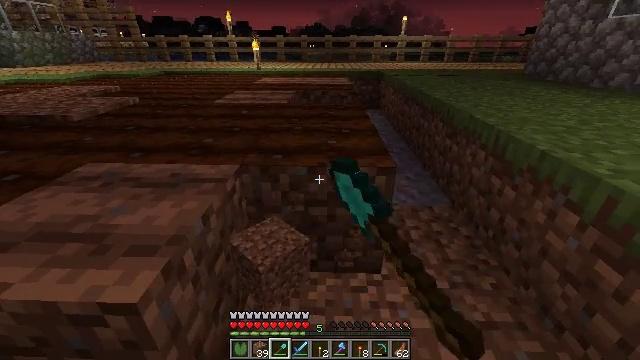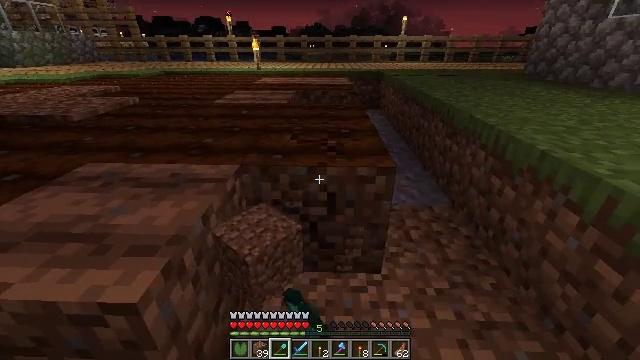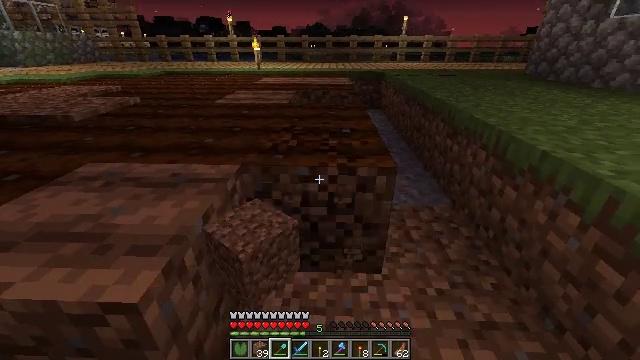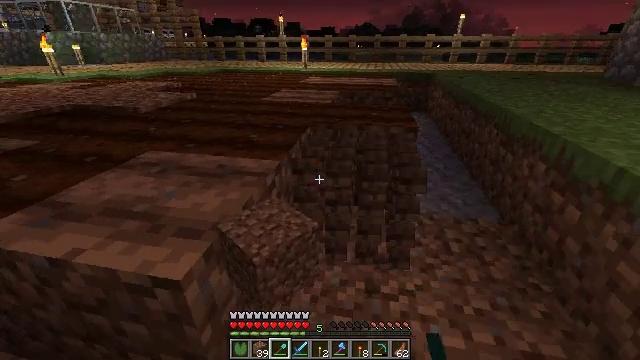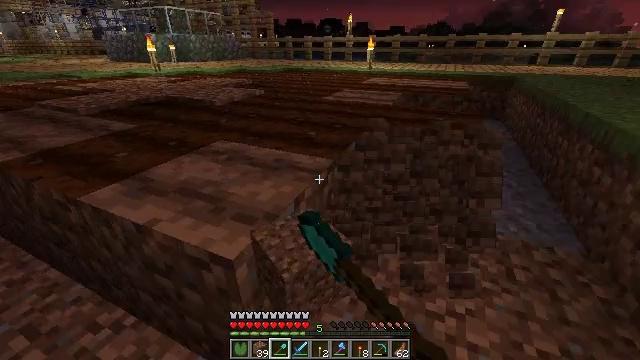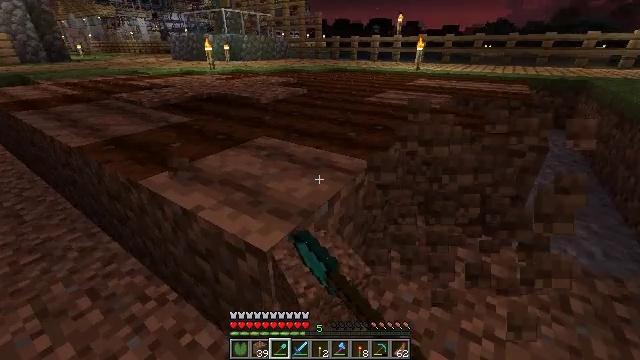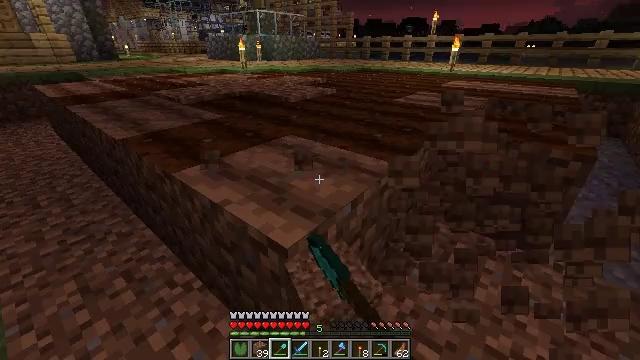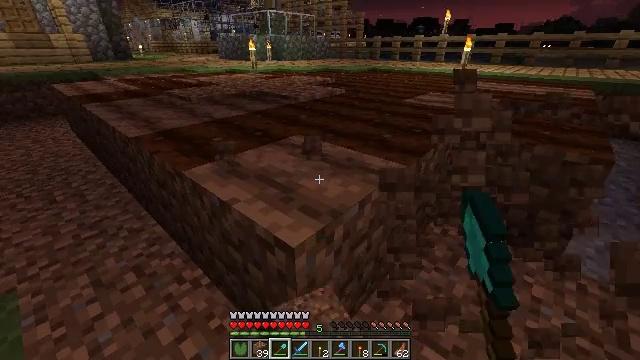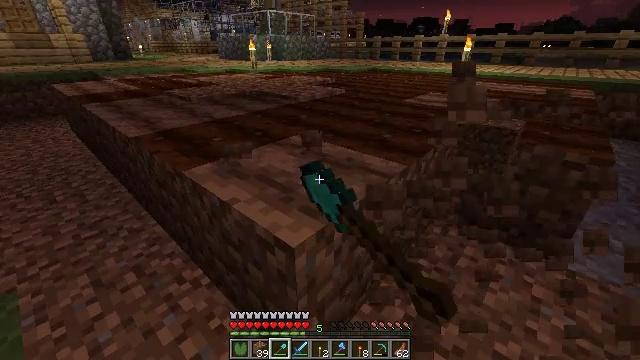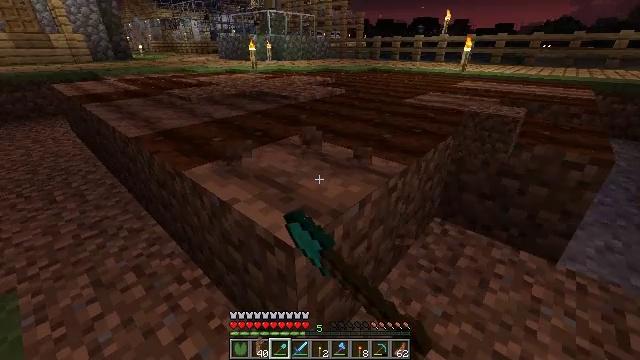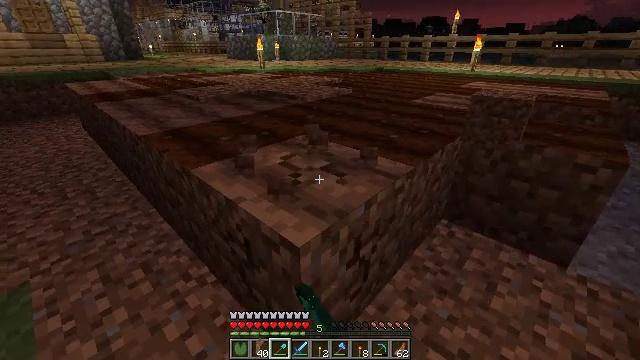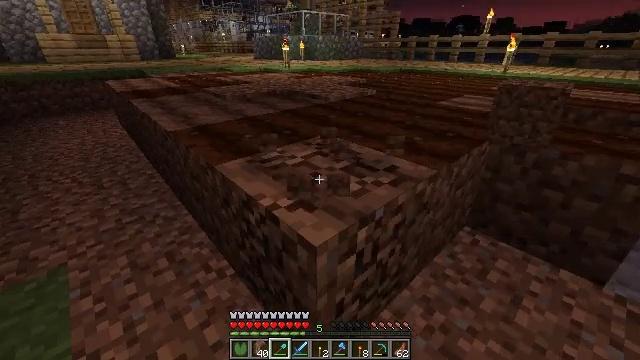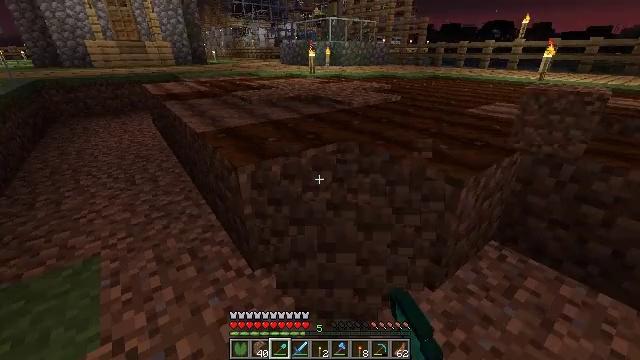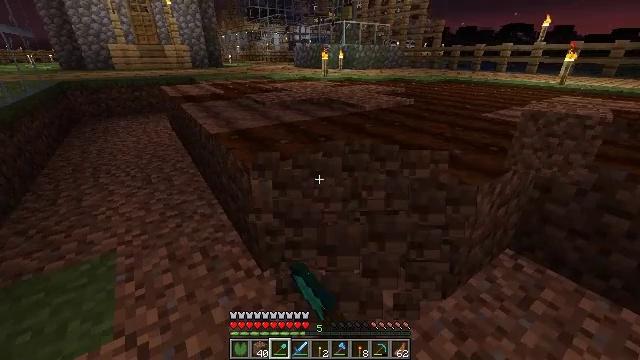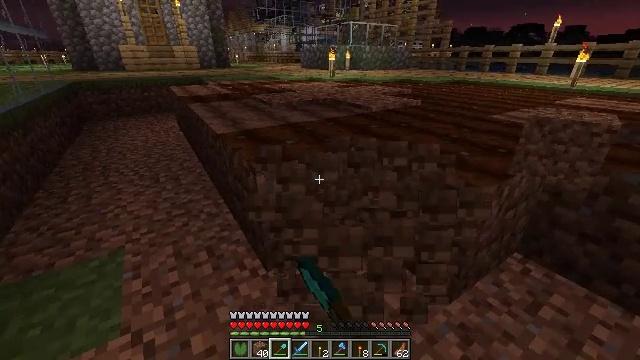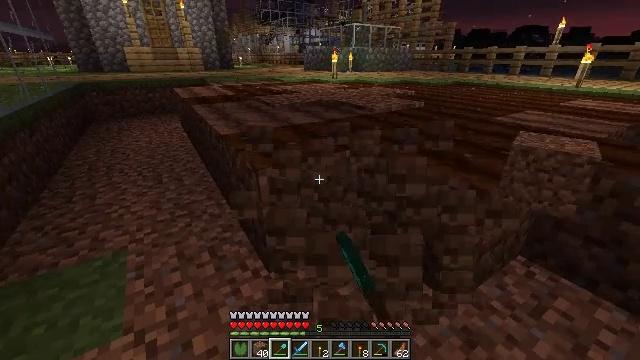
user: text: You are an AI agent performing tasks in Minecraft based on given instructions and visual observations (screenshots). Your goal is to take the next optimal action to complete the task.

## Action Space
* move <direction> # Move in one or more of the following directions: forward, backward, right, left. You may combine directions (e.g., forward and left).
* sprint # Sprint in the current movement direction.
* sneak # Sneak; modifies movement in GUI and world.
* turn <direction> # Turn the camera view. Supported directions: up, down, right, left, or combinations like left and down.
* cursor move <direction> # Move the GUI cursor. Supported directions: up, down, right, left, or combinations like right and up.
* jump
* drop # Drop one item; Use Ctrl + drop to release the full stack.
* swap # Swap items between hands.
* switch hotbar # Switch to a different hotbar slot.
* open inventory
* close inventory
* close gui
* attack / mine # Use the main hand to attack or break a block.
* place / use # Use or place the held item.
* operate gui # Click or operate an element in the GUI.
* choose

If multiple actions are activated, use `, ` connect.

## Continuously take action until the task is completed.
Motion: motion action
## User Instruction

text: Harvest farmland back to plain soil.
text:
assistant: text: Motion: attack / mine
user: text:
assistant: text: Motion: attack / mine
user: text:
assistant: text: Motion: turn left, attack / mine
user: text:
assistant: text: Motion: turn left, attack / mine
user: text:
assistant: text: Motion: turn left, attack / mine
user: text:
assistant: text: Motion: turn left, attack / mine
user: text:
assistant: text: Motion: turn left, attack / mine
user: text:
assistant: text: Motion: attack / mine
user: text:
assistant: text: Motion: attack / mine
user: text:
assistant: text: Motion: turn left, attack / mine
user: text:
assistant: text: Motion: turn left, attack / mine
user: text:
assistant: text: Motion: turn left and up, attack / mine
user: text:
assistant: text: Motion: turn left, attack / mine
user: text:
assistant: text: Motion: turn left, attack / mine
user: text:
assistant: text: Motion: attack / mine
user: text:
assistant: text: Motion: attack / mine
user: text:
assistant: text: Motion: attack / mine
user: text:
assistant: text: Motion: attack / mine
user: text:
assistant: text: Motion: turn left, attack / mine
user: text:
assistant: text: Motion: turn left, attack / mine
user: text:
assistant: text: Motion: turn left, attack / mine
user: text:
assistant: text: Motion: turn left, attack / mine
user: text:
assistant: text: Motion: turn left, attack / mine
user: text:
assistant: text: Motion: attack / mine
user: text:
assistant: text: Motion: move forward, turn left, attack / mine
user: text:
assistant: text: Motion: move forward, turn left, attack / mine
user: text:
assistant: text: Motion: move forward, turn left, attack / mine
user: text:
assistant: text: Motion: move forward, turn left, attack / mine
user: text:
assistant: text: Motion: attack / mine
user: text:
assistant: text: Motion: attack / mine